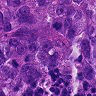
Metastatic tissue present: yes